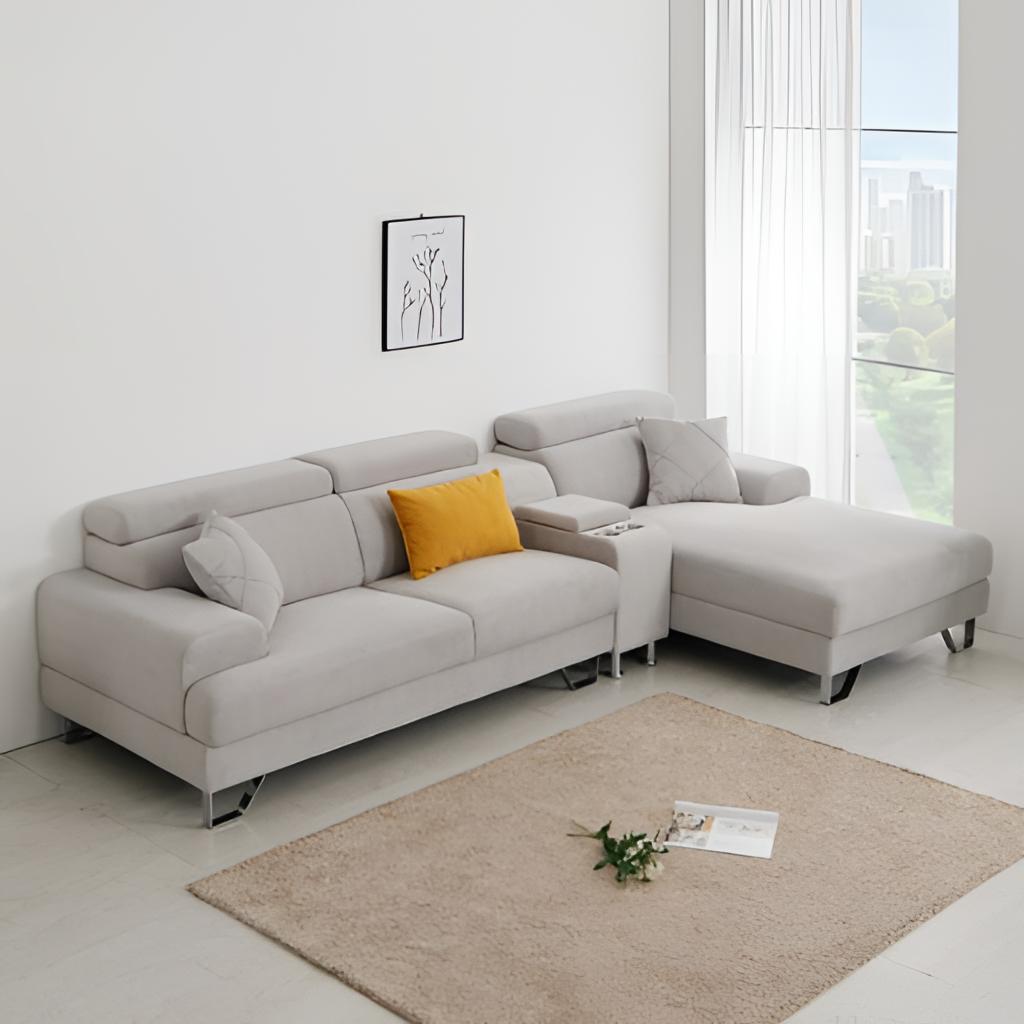
light gray fabric sectional sofa, living room, contemporary, paint wallpaper, with solid pattern, wood flooring, with plank pattern